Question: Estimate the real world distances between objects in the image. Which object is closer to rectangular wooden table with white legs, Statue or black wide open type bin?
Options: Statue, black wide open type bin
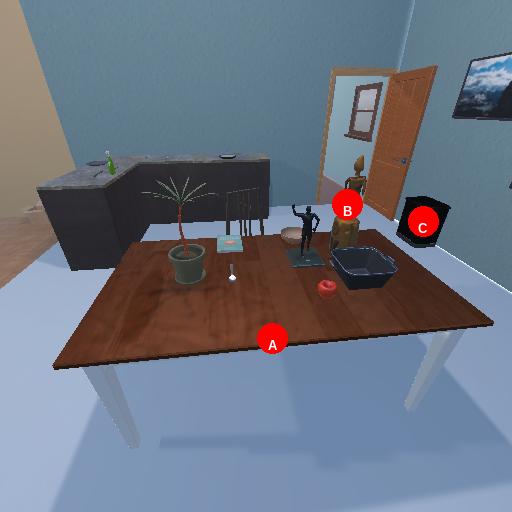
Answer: Statue